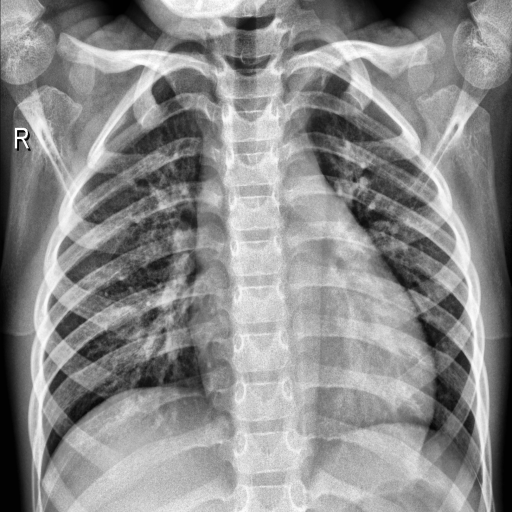
Finding: NORMAL